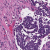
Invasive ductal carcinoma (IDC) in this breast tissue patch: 1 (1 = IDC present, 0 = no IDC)